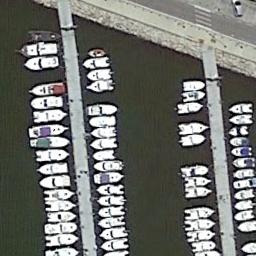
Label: harbor